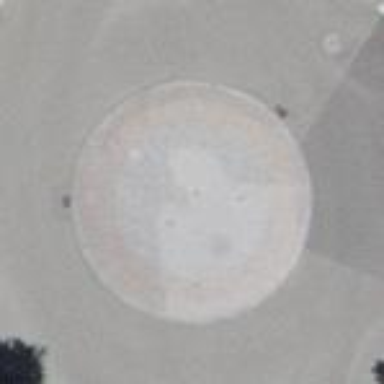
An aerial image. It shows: Roundabout on residential road.